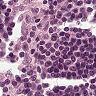
Metastatic tissue present: no